Current action and preconditions to check: trajectory_clear

Your task: For each precondition in the list above, predict whether it will hold at this action.

Consider the current scene as observed from the mobile robot's camera, and analyze the predicted future states of all dynamic agents (e.g., people, animals, vehicles, or any moving entities) within the NEXT SECOND.

IMPORTANT: Only answer "very likely" if you are absolutely certain—based on strong, clear evidence—that a dynamic agent will violate the precondition in the predicted future state. Do NOT answer "very likely" for unlikely, ambiguous, or low-probability risks.

Ask yourself for each precondition: Is there a high probability, with clear and convincing evidence, that the predicted future states of any dynamic agent will interfere with the predicted future state of the currently executing action within the NEXT SECOND, causing that precondition to fail?

Assess the risk level based on these predictions. Use "likely" or "very likely" if motions create a clear risk of interference.

Use "neutral" or "improbable" if agents are nearby but their predicted paths are clearly diverging or non-conflicting.

Failure Risk Categories: "very improbable", "improbable", "neutral", "likely", "very likely"

Answer Format: Output ONLY the probability_of_failure value from these categories: "very improbable", "improbable", "neutral", "likely", "very likely"

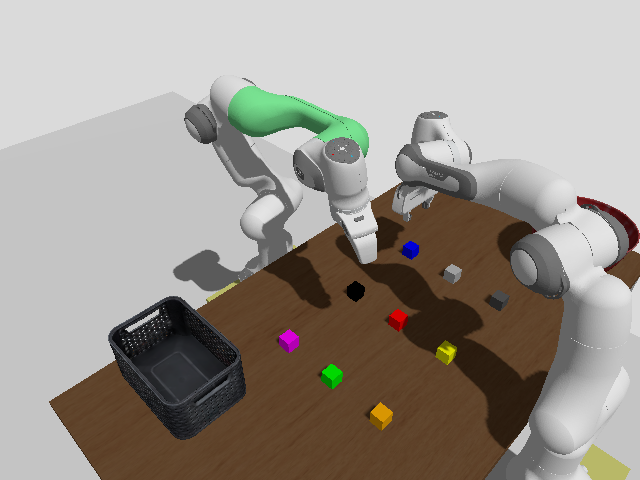

Answer: very improbable